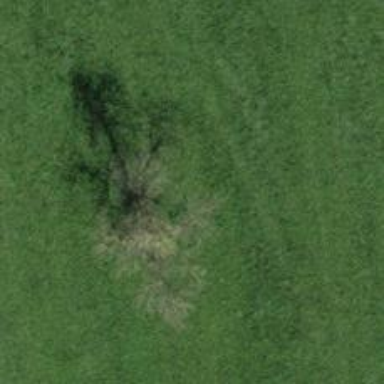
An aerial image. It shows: Deciduous tree with broadleaved leaves.